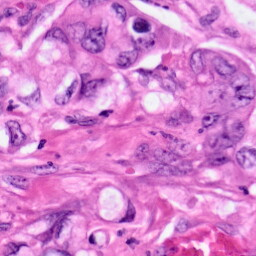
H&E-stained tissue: Pancreatic